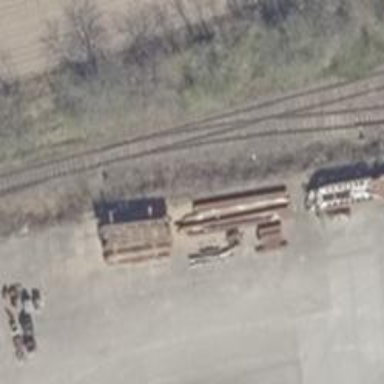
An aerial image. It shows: Railway switch.